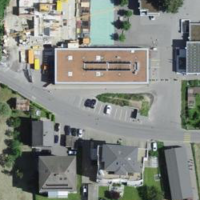
EUNIS habitat code: 54
Species observed at this site:
Centaurea scabiosa
Lamium purpureum